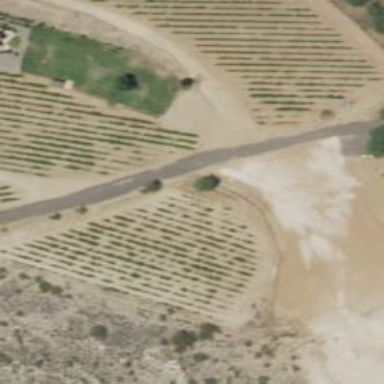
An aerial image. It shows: Vineyard where grapes are grown.